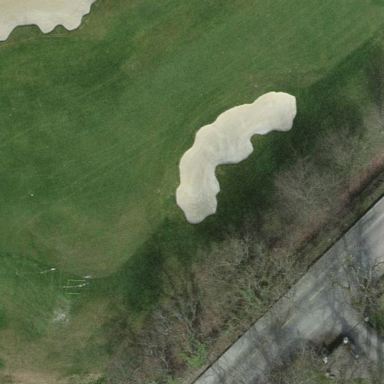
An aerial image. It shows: Golf bunker filled with sandy terrain.